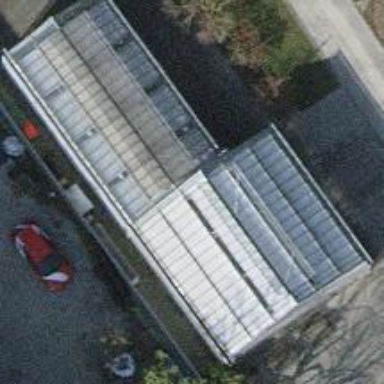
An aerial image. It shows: Greenhouse with gabled roof.